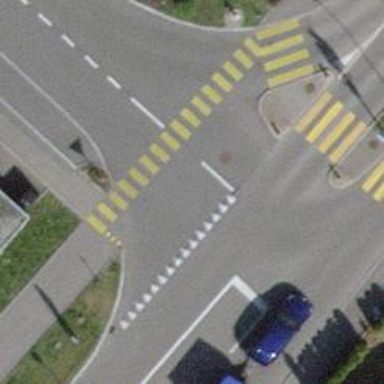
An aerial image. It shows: Uncontrolled zebra crossing with notable zebra markings.